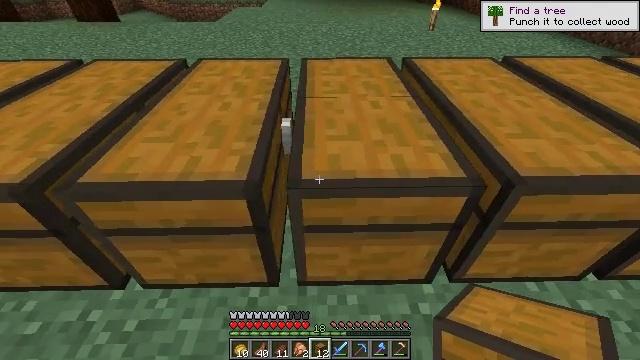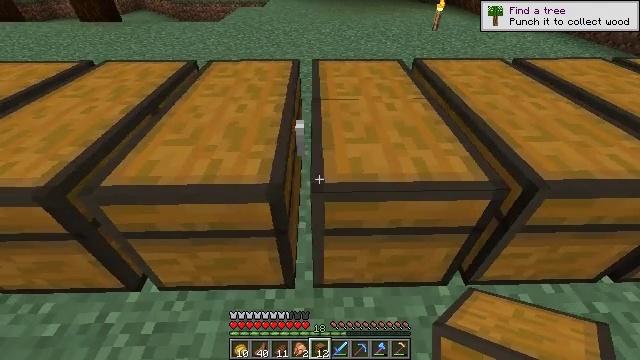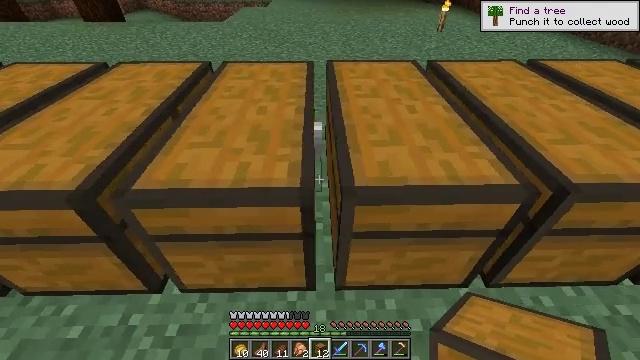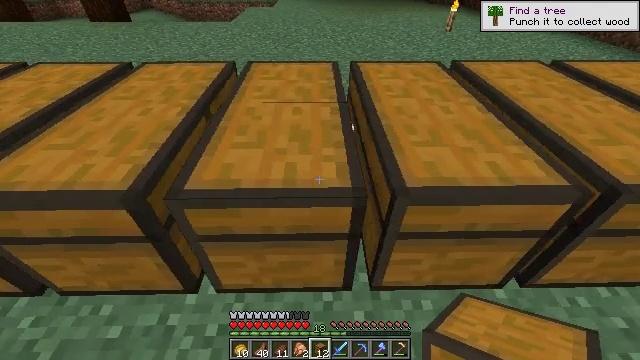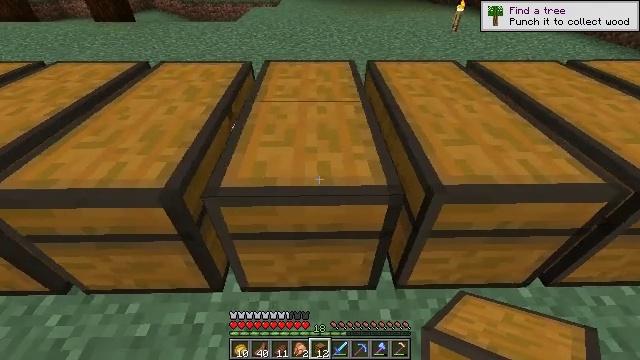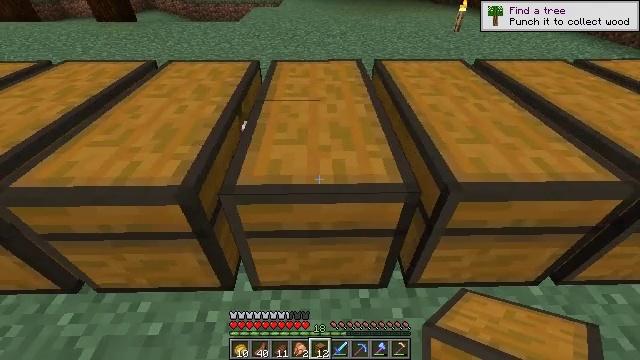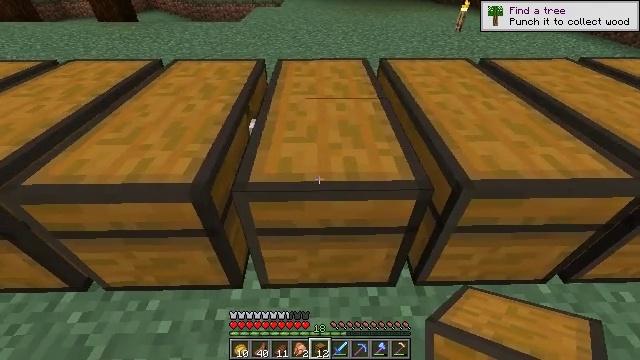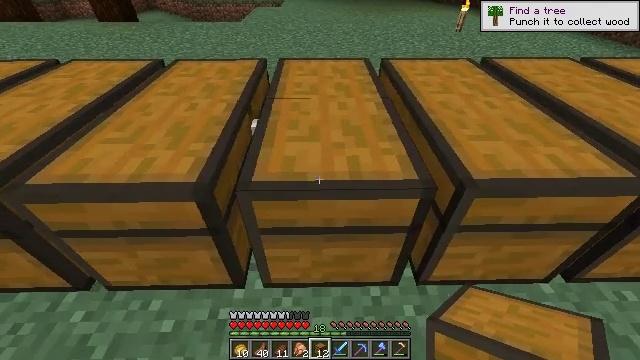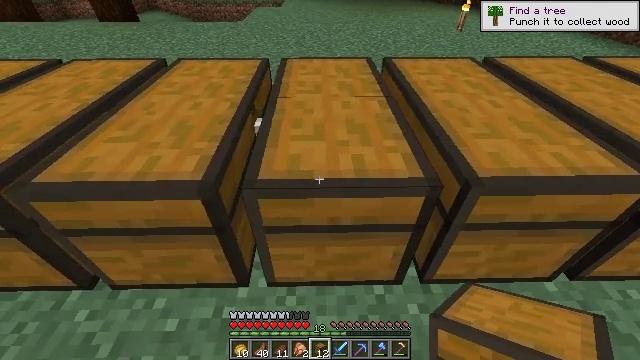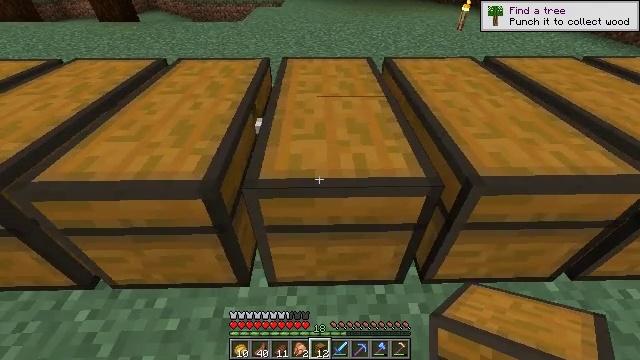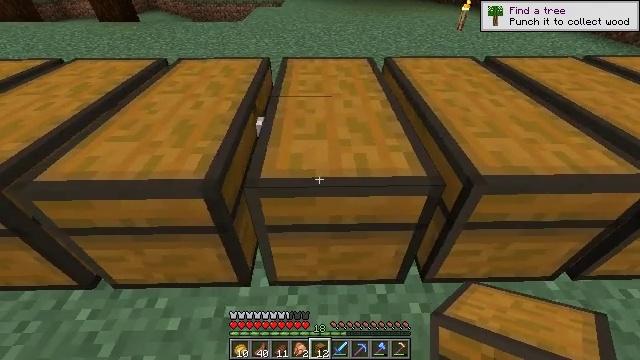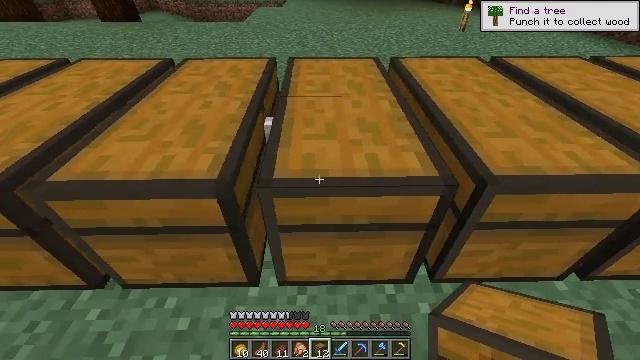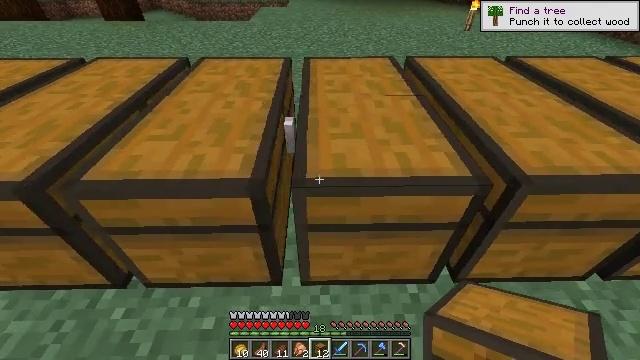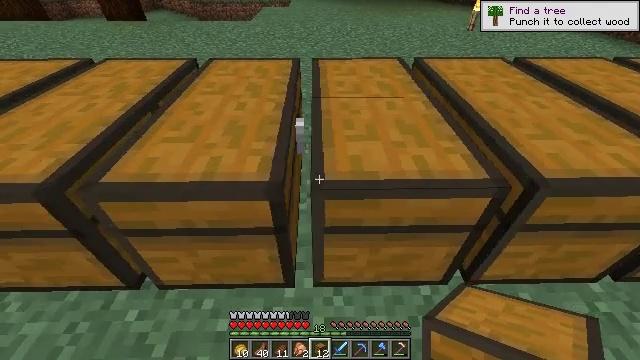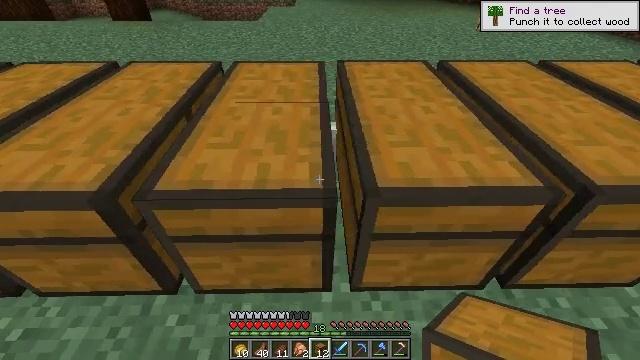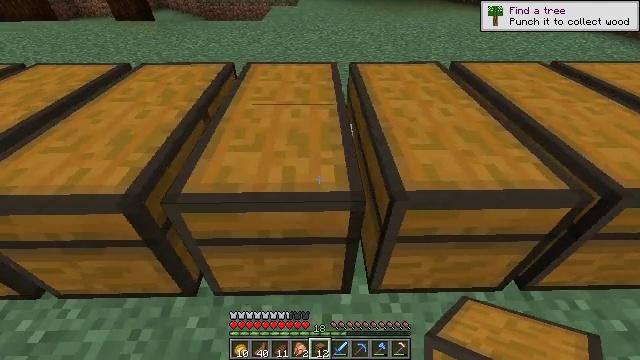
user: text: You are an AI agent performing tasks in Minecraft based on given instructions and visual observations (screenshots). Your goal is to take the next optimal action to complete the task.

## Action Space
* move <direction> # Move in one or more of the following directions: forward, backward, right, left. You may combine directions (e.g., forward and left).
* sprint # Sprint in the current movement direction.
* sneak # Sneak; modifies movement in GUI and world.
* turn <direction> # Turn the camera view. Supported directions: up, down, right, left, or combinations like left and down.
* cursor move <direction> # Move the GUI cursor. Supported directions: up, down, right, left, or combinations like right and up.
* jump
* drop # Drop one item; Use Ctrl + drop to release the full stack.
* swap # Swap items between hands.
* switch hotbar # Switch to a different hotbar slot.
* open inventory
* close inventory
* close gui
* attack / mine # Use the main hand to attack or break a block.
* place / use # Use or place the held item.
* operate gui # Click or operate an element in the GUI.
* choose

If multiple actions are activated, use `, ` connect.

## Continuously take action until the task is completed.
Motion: motion action
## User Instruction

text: mine block trapped chest
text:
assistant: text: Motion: move left
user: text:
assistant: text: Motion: move left
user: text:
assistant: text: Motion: move left
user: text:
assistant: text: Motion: no_op
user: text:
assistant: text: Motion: no_op
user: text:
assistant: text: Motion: no_op
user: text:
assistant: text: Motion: no_op
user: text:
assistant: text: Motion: no_op
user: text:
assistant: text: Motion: no_op
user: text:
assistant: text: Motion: no_op
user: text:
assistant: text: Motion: move left
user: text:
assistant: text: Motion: move left
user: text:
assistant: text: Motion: move left
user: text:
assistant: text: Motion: move left
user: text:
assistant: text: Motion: move left
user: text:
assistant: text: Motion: no_op
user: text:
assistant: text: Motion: no_op
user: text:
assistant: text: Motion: no_op
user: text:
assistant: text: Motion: no_op
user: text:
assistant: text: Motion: no_op
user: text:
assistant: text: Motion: no_op
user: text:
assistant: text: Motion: move left
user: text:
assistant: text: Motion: move left
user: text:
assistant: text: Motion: move left
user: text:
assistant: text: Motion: move left
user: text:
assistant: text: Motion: move left
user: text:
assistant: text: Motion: move left
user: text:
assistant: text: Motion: no_op
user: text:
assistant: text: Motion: no_op
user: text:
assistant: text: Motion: no_op